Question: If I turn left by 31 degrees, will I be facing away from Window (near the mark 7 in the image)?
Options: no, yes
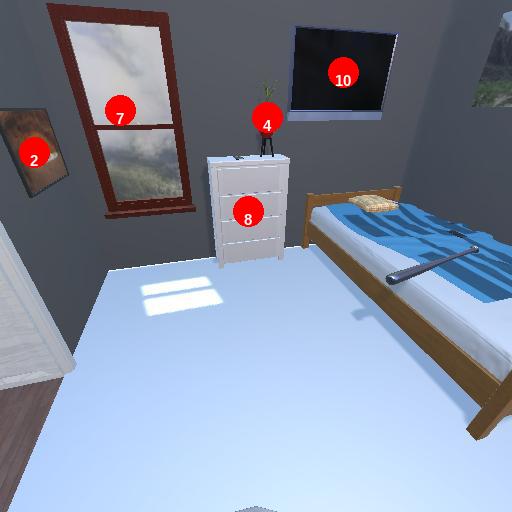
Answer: no